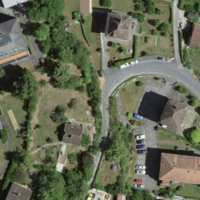
EUNIS habitat code: 54
Species observed at this site:
Dipsacus fullonum